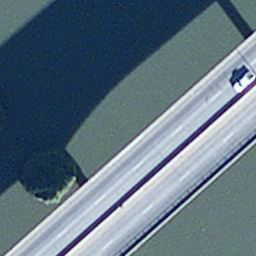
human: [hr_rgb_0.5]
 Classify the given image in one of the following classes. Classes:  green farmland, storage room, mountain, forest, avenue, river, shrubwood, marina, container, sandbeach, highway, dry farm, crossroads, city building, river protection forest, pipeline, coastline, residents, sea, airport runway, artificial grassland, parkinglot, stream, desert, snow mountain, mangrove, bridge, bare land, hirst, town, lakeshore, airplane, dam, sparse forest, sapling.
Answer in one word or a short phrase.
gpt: bridge